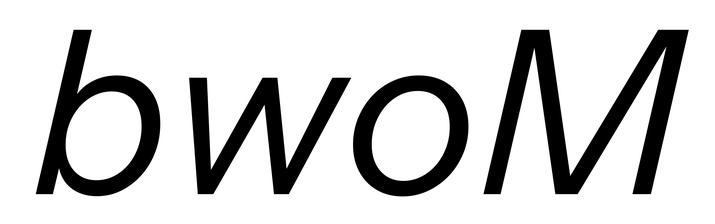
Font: InstrumentSans-Italic_Italic